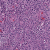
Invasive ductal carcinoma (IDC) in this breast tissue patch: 1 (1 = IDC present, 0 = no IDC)